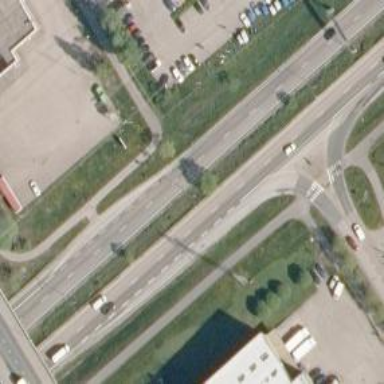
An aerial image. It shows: Motorway junction.